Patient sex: F
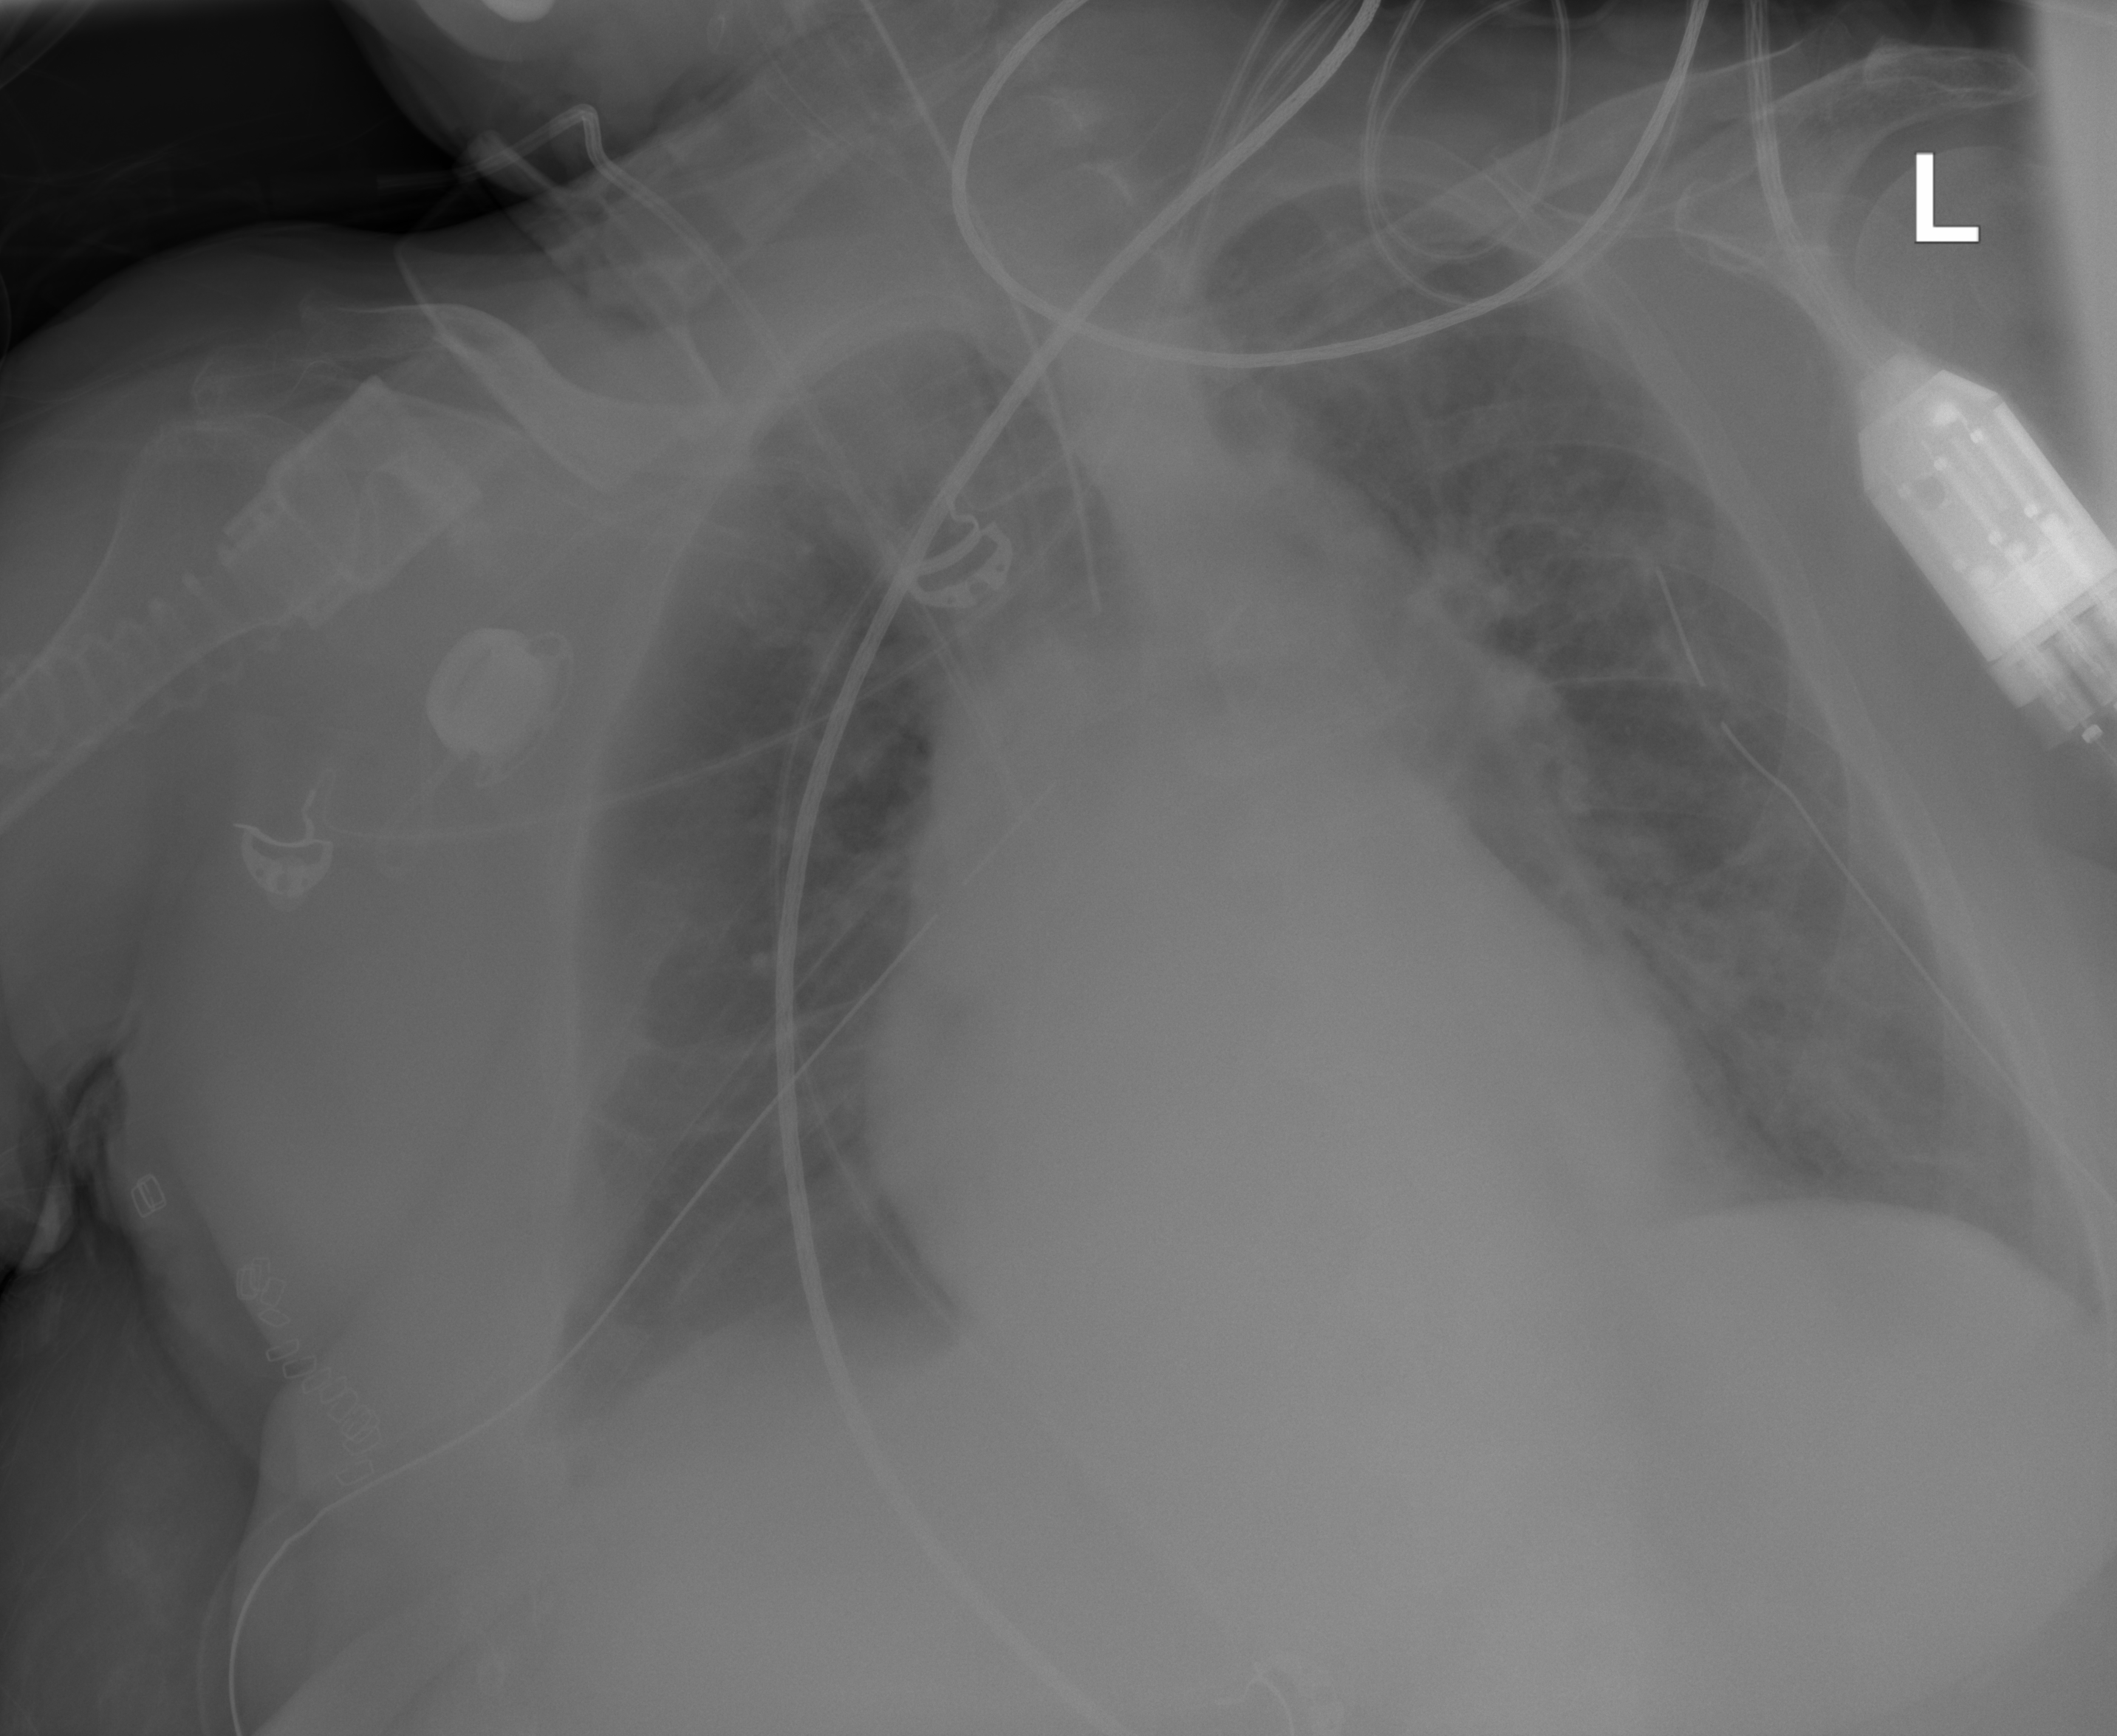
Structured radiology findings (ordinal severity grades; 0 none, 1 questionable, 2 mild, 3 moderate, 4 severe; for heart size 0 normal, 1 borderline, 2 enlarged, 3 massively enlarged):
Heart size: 2
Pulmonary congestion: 2
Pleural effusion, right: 2
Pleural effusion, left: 1
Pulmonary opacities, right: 2
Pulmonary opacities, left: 2
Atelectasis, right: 2
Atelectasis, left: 2